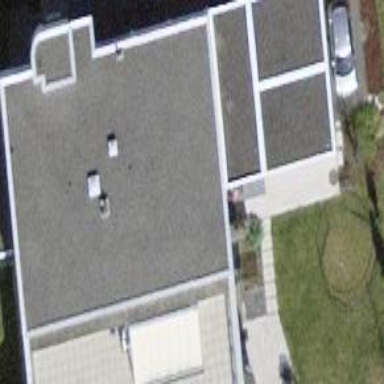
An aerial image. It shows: Building with tile roof.